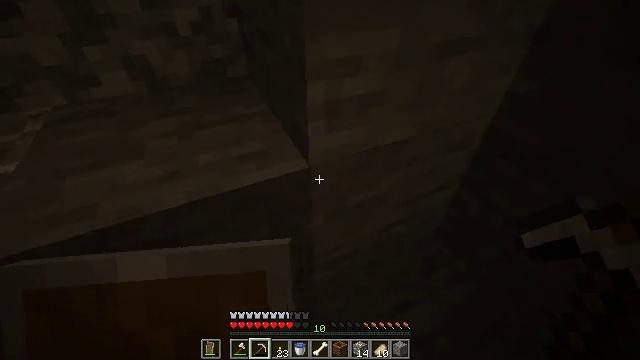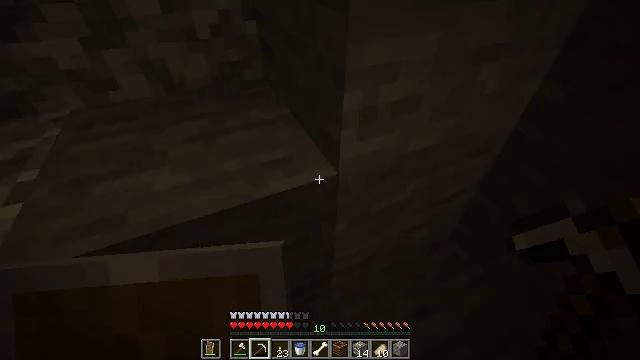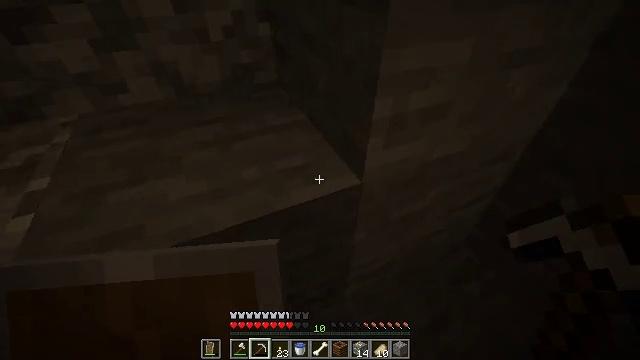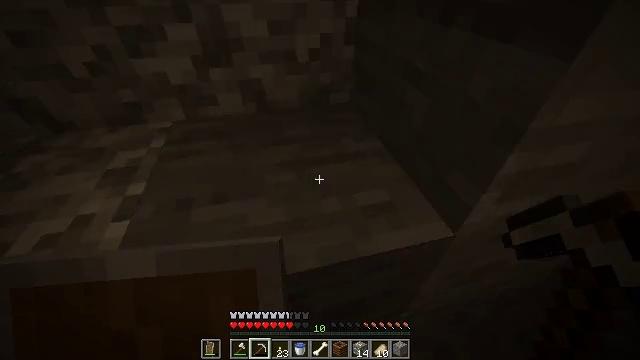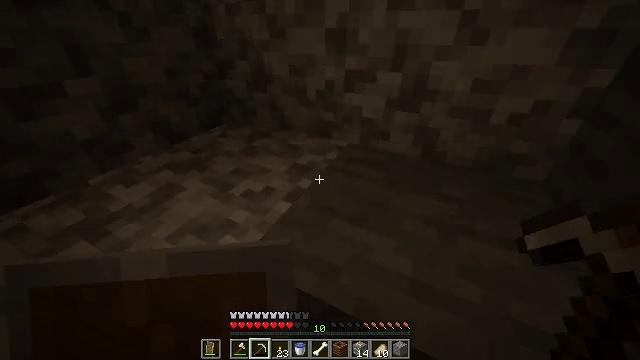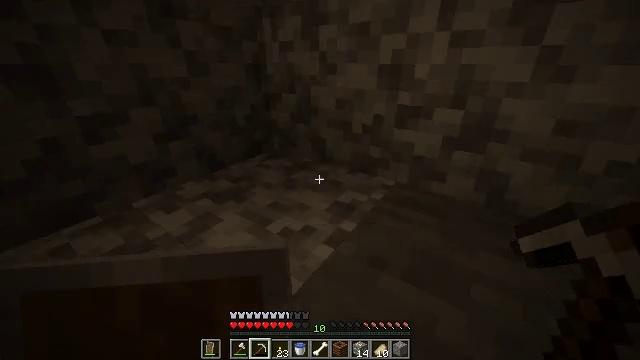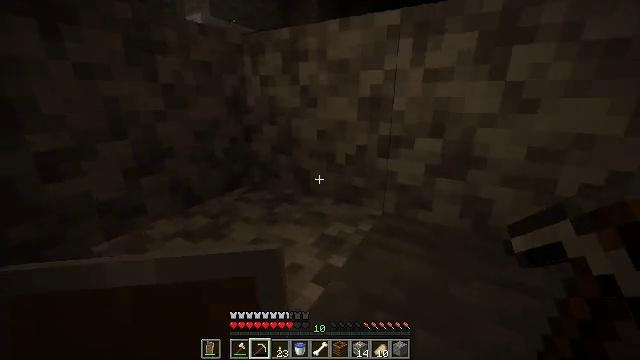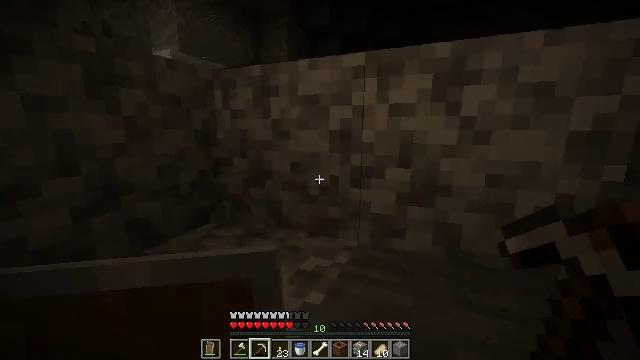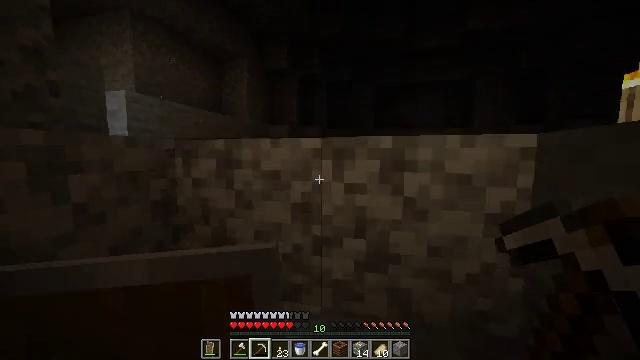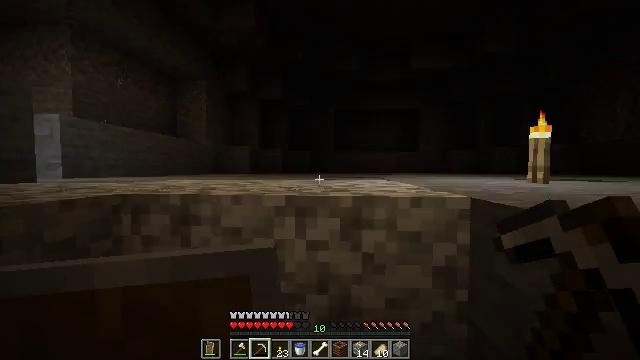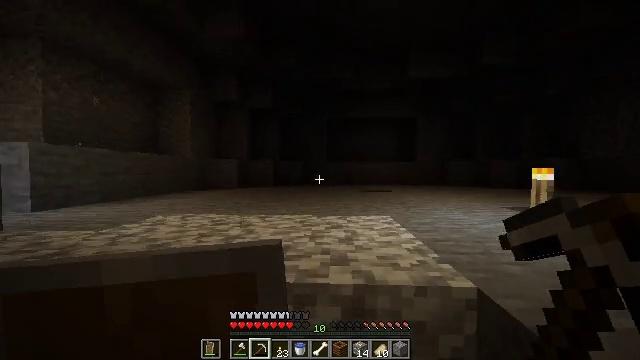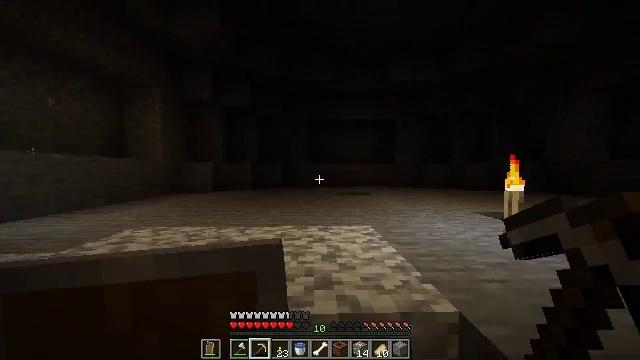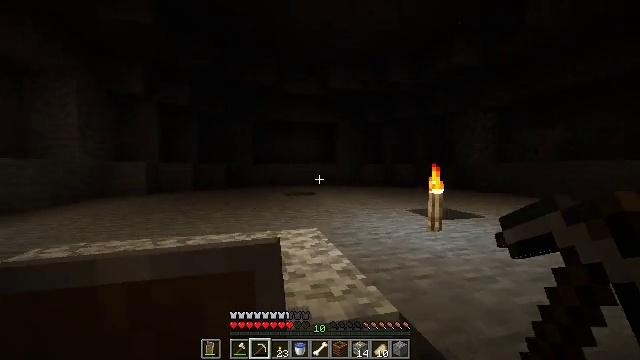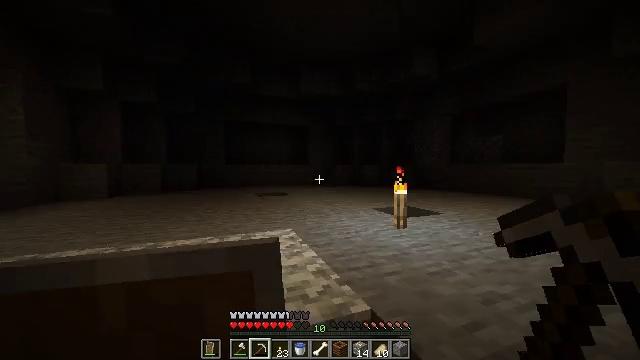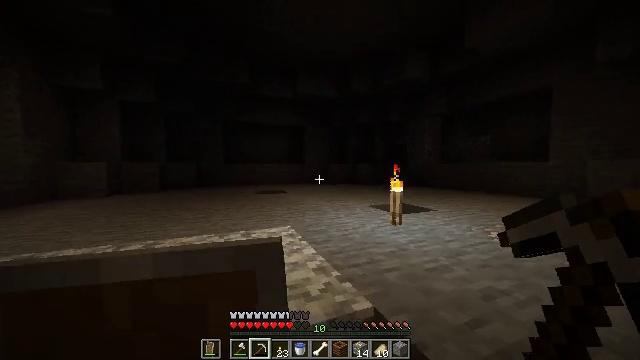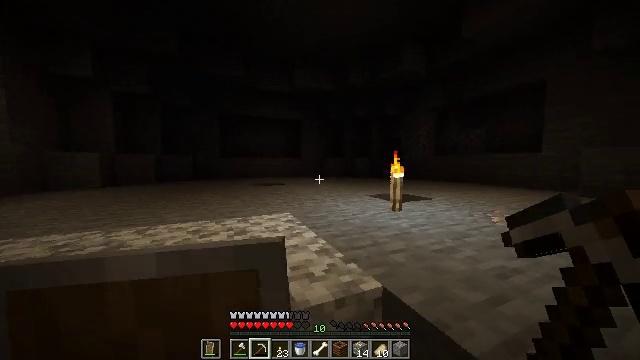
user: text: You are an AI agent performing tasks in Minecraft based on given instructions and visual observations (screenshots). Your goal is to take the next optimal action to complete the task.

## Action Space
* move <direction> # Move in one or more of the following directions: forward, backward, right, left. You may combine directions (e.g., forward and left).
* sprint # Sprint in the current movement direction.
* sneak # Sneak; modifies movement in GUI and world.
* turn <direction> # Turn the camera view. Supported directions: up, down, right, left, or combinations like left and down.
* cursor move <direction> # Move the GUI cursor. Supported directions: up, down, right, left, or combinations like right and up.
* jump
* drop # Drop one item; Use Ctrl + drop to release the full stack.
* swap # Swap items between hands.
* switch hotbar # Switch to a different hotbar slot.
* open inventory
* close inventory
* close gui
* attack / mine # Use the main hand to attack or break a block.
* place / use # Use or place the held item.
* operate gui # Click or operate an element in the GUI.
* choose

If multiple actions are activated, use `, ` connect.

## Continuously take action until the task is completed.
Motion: motion action
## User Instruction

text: Break the redstone ore to pick it up.
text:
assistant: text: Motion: move forward and move left
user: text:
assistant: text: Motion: move forward and move left, sprint
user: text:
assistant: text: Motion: move forward, sprint, turn left
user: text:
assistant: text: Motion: move forward, sprint, turn left and up
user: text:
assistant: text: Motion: move forward, sprint, turn left and up
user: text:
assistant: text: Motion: move forward, sprint, turn right and up
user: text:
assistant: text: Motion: move forward, sprint, turn right and up
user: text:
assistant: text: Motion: move forward, sprint, turn right and up, jump
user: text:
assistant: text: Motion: move forward, sprint, turn right and up, jump
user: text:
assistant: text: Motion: move forward, sprint, turn right, jump
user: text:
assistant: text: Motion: move forward, sprint, turn right, jump
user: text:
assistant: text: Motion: move forward, sprint, turn right, jump
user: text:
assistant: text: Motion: move forward, sprint, turn right, jump
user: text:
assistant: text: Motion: move forward, sprint, turn right, jump
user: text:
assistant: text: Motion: move forward, sprint, turn right, jump
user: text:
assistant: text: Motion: move forward, sprint, jump
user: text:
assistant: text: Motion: move forward, sprint, jump
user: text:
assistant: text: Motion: move forward, sprint, turn down, jump
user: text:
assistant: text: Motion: move forward, sprint, turn left and down, jump
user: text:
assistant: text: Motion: move forward, sprint, turn left, jump
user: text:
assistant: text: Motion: move forward, sprint, turn left, jump
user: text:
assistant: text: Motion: move forward, sprint, turn left and up, jump
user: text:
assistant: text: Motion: move forward, sprint, turn left and up, jump
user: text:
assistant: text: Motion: move forward, sprint, jump
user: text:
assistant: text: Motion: move forward, sprint, jump
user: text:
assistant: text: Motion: move forward, sprint, turn down, jump
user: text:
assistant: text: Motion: move forward, sprint, turn down, jump
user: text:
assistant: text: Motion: move forward, sprint, turn down, jump
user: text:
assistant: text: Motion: move forward, sprint, jump
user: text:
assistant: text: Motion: move forward, sprint, jump